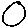
Label: circle